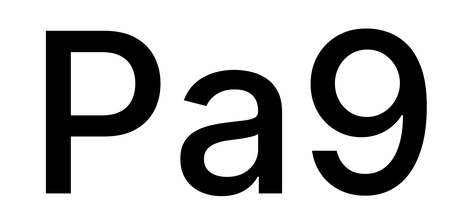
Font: Inter_Medium